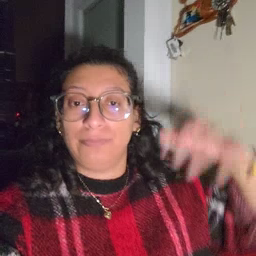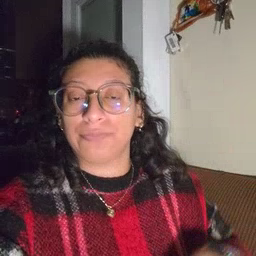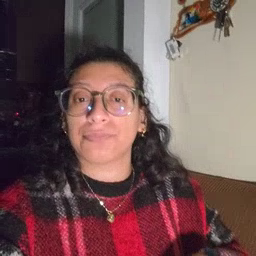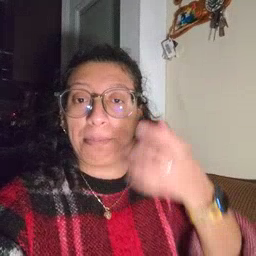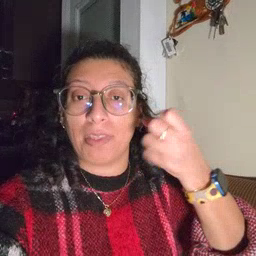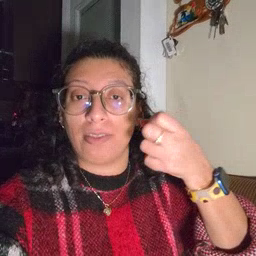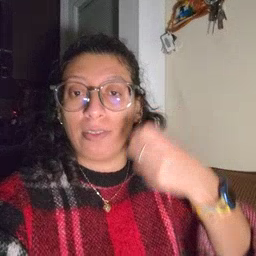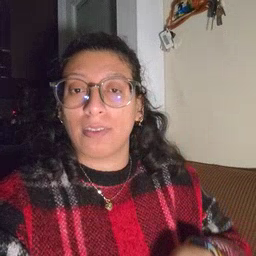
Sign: milk